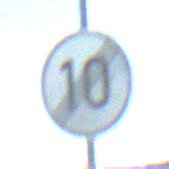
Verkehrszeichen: EndeGeschwindigkeit10
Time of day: MorningAfternoon
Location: Outdoor (Nature)
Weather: Clear
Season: Autumn
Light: Natural